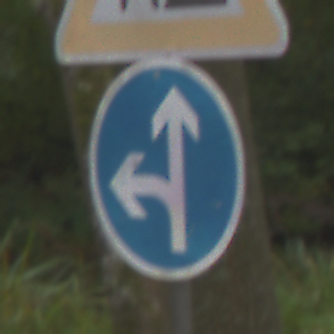
Verkehrszeichen: VorgeschriebeneFahrtrichtungGeradeausOderLinks
Zusatzzeichen oben: Arbeitsstelle
Umgebung: Outdoor, Nature
Tageszeit: Midday
Wetter: Overcast
Licht: Natural
Jahreszeit: Autumn
Kontrast: LowContrast